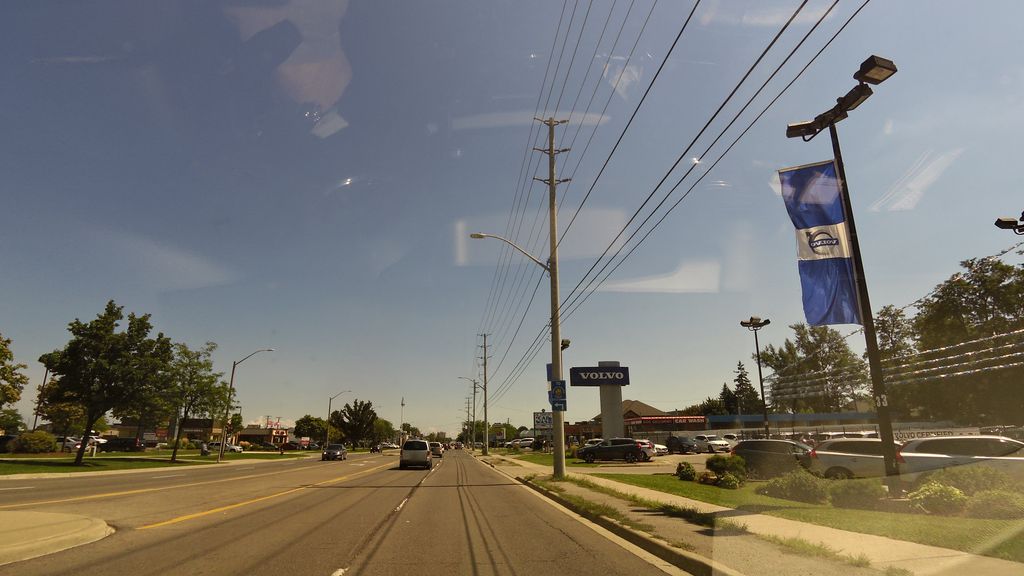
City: hamilton